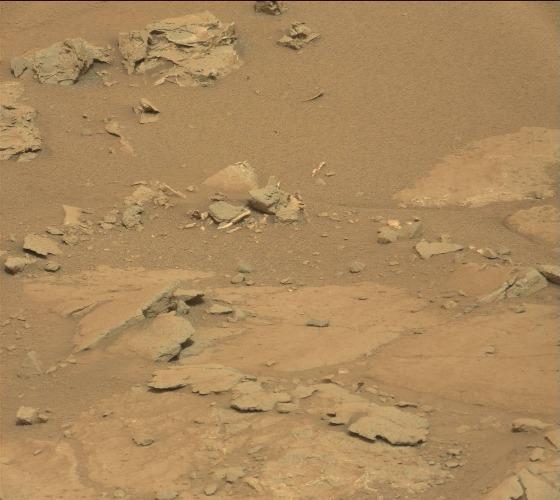
Terrain classes present: Bedrock, Gravel / Sand / Soil, Rock, Shadow